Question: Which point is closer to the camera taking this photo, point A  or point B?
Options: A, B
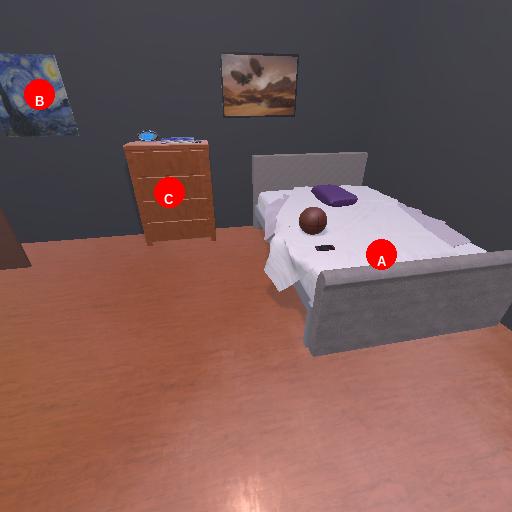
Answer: A